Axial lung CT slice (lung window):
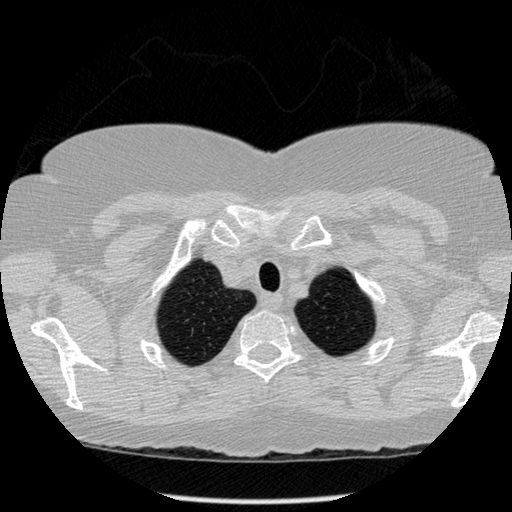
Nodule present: no